Question:
Okey My is Web design on Photoshop and The other programmer or coders make it alive. I've been thinking that why not that i can do it myself. So it's my first project and jQuery is not my thing though. So i'm asking you guys some help. Please do help me :D
The jquery
'''
/*
* jQuery Color Animations
* Copyright 2007 John Resig
* Released under the MIT and GPL licenses.
*/
(function(jQuery){
// We override the animation for all of these color styles
jQuery.each(['backgroundColor', 'borderBottomColor', 'borderLeftColor', 'borderRightColor', 'borderTopColor', 'color', 'outlineColor'], function(i,attr){
jQuery.fx.step[attr] = function(fx){
if ( fx.state == 0 ) {
fx.start = getColor( fx.elem, attr );
fx.end = getRGB( fx.end );
}
fx.elem.style[attr] = "rgb(" + [
Math.max(Math.min( parseInt((fx.pos * (fx.end[0] - fx.start[0])) + fx.start[0]), 255), 0),
Math.max(Math.min( parseInt((fx.pos * (fx.end[1] - fx.start[1])) + fx.start[1]), 255), 0),
Math.max(Math.min( parseInt((fx.pos * (fx.end[2] - fx.start[2])) + fx.start[2]), 255), 0)
].join(",") + ")";
}
});
// Color Conversion functions from highlightFade
// By Blair Mitchelmore
// http://jquery.offput.ca/highlightFade/
// Parse strings looking for color tuples [255,255,255]
function getRGB(color) {
var result;
// Check if we're already dealing with an array of colors
if ( color && color.constructor == Array && color.length == 3 )
return color;
// Look for rgb(num,num,num)
if (result = /rgb\(\s*([0-9]{1,3})\s*,\s*([0-9]{1,3})\s*,\s*([0-9]{1,3})\s*\)/.exec(color))
return [parseInt(result[1]), parseInt(result[2]), parseInt(result[3])];
// Look for rgb(num%,num%,num%)
if (result = /rgb\(\s*([0-9]+(?:\.[0-9]+)?)\%\s*,\s*([0-9]+(?:\.[0-9]+)?)\%\s*,\s*([0-9]+(?:\.[0-9]+)?)\%\s*\)/.exec(color))
return [parseFloat(result[1])*2.55, parseFloat(result[2])*2.55, parseFloat(result[3])*2.55];
// Look for #a0b1c2
if (result = /#([a-fA-F0-9]{2})([a-fA-F0-9]{2})([a-fA-F0-9]{2})/.exec(color))
return [parseInt(result[1],16), parseInt(result[2],16), parseInt(result[3],16)];
// Look for #fff
if (result = /#([a-fA-F0-9])([a-fA-F0-9])([a-fA-F0-9])/.exec(color))
return [parseInt(result[1]+result[1],16), parseInt(result[2]+result[2],16), parseInt(result[3]+result[3],16)];
// Otherwise, we're most likely dealing with a named color
return colors[jQuery.trim(color).toLowerCase()];
}
function getColor(elem, attr) {
var color;
do {
color = jQuery.curCSS(elem, attr);
// Keep going until we find an element that has color, or we hit the body
if ( color != '' && color != 'transparent' || jQuery.nodeName(elem, "body") )
break;
attr = "backgroundColor";
} while ( elem = elem.parentNode );
return getRGB(color);
};
// Some named colors to work with
// From Interface by Stefan Petre
// http://interface.eyecon.ro/
var colors = {
aqua:[0,255,255],
azure:[240,255,255],
beige:[245,245,220],
black:[0,0,0],
blue:[0,0,255],
brown:[165,42,42],
cyan:[0,255,255],
darkblue:[0,0,139],
darkcyan:[0,139,139],
darkgrey:[169,169,169],
darkgreen:[0,100,0],
darkkhaki:[189,183,107],
darkmagenta:[139,0,139],
darkolivegreen:[85,107,47],
darkorange:[255,140,0],
darkorchid:[153,50,204],
darkred:[139,0,0],
darksalmon:[233,150,122],
darkviolet:[148,0,211],
fuchsia:[255,0,255],
gold:[255,215,0],
green:[0,128,0],
indigo:[75,0,130],
khaki:[240,230,140],
lightblue:[173,216,230],
lightcyan:[224,255,255],
lightgreen:[144,238,144],
lightgrey:[211,211,211],
lightpink:[255,182,193],
lightyellow:[255,255,224],
lime:[0,255,0],
magenta:[255,0,255],
maroon:[128,0,0],
navy:[0,0,128],
olive:[128,128,0],
orange:[255,165,0],
pink:[255,192,203],
purple:[128,0,128],
violet:[128,0,128],
red:[255,0,0],
silver:[192,192,192],
white:[255,255,255],
yellow:[255,255,0]
};
})(jQuery);
'''
The html
'''
<!DOCTYPE html PUBLIC "-//W3C//DTD XHTML 1.0 Transitional//EN" "http://www.w3.org/TR/xhtml1/DTD/xhtml1-transitional.dtd">
<html xmlns="http://www.w3.org/1999/xhtml">
<head>
<meta http-equiv="Content-Type" content="text/html; charset=UTF-8" />
<link rel="stylesheet" href="css/temp.css" type="text/css" />
<title>Nofu entertainment</title>
<script type="text/javascript" src="jquery.js"></script>
<script type="text/javascript">
$(document).ready(function(){
$(".btn-slide").click(function(){
$("#panel").slideToggle("slow");
$(this).toggleClass("active"); return false;
});
});
</script>
</head>
<body>
<div id="main">
<div id="panel">
<!-- you can put content here -->
</div>
<p class="slide"><a href="#" class="btn-slide">Slide Panel</a></p>
</div>
</body>
</html>
'''
The CSS
'''
body {
margin: 0 auto;
padding: 0;
width: 570px;
font: 75%/120% Arial, Helvetica, sans-serif;
}
a:focus {
outline: none;
}
#main {
margin: 100px 0;
width: 570px;
height: 570px;
}
#panel {
background: #754c24;
height: 200px;
display: none;
}
.slide {
margin: 0;
padding: 0;
border-top: solid 4px #422410;
background: url(../images/btn-slide.gif) no-repeat center top;
}
.btn-slide {
background: url(../images/white-arrow.gif) no-repeat right -50px;
text-align: center;
width: 144px;
height: 31px;
padding: 10px 10px 0 0;
margin: 0 auto;
display: block;
font: bold 120%/100% Arial, Helvetica, sans-serif;
color: #fff;
text-decoration: none;
}
.active {
background-position: right 12px;
}
'''
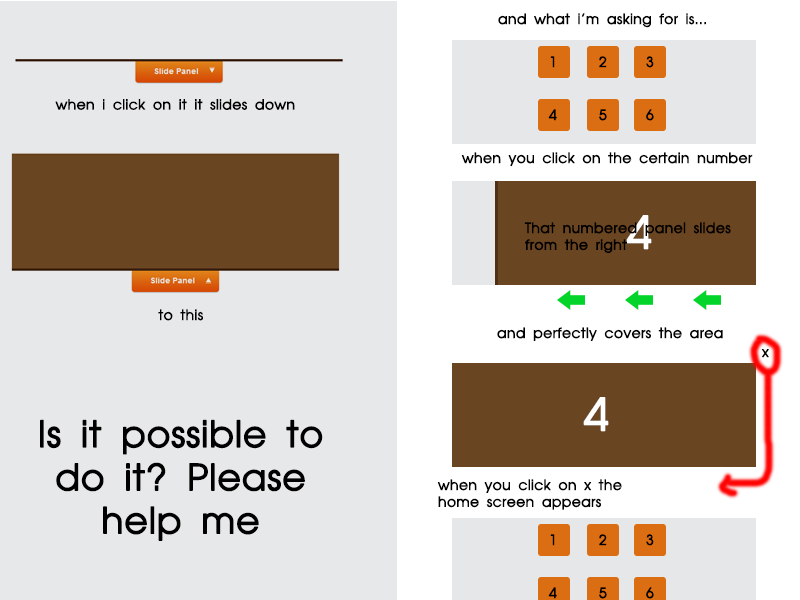
Answer: <URL>
HTML:
'''
<div class="container">
<div rel="1" class="box">1</div>
<div rel="2" class="box">2</div>
<div rel="3" class="box">3</div>
<div rel="4" class="box">4</div>
<div rel="5" class="box">5</div>
<div rel="6" class="box">6</div>
</div>
<div class="slidepanel">
<div class="closebtn">X</div>
<div class="content"></div>
</div>
'''
CSS:
'''
.container{
width:400px;
float:right;
margin-right:100px;
}
.box{
width:70px;
height:45px;
background:orange;
float:right;
margin:20px;
border-radius:7px;
text-align:center;
padding-top:25px;
}
.slidepanel{
position:absolute;
right:0;
background:brown;
width:0px;
height:300px;
}
.closebtn{
color:white;
width:20px;
height:20px;
background:red;
right:0;
text-align:center;
}
.content{
font-size:60px;
color:white;
text-align:center;
padding-top:50px;
}
'''
JQUERY:
'''
$('.box').click(function(){
$('.slidepanel').animate({"width":"500px"},1000);
var i=$(this).attr('rel');
$(".content").html(i);
});
$('.closebtn').click(function(){
$('.slidepanel').animate({"width":"0px"},1000);
});
'''